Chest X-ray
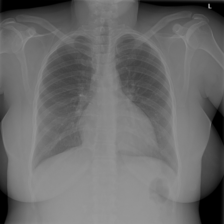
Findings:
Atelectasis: negative
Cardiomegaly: positive
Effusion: positive
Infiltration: negative
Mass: negative
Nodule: negative
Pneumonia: negative
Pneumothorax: negative
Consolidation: negative
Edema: negative
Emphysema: negative
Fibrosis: negative
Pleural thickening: negative
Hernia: negative